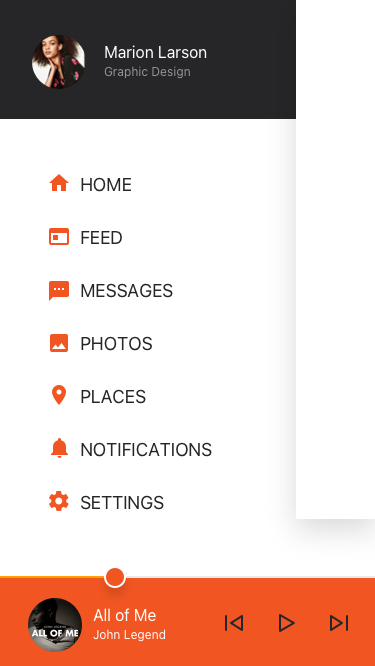
Text in this UI design:
Photos
Places
Notifications
Settings
Messages
Feed
Home
All of Me
John Legend
Marion Larson
Graphic Design